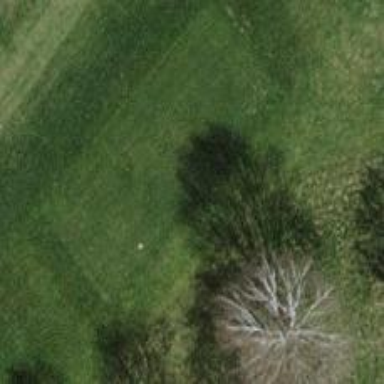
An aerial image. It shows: Grassy area designated as golf tee.